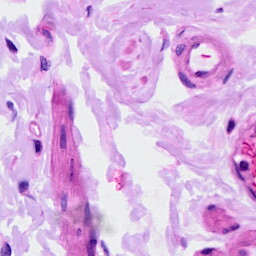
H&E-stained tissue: Ovarian